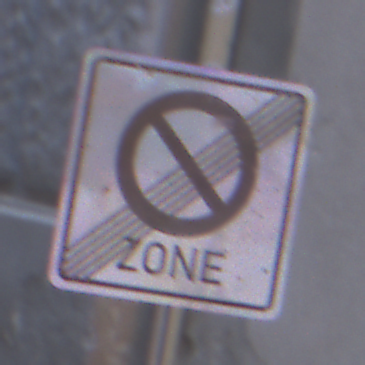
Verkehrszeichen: EndeEingeschraenktesHalteverbotZone
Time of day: MorningAfternoon
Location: Outdoor (Urban)
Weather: PartlyCloudy
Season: NotSpecified
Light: Natural